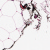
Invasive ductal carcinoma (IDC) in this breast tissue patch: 0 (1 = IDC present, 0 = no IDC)